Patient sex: M
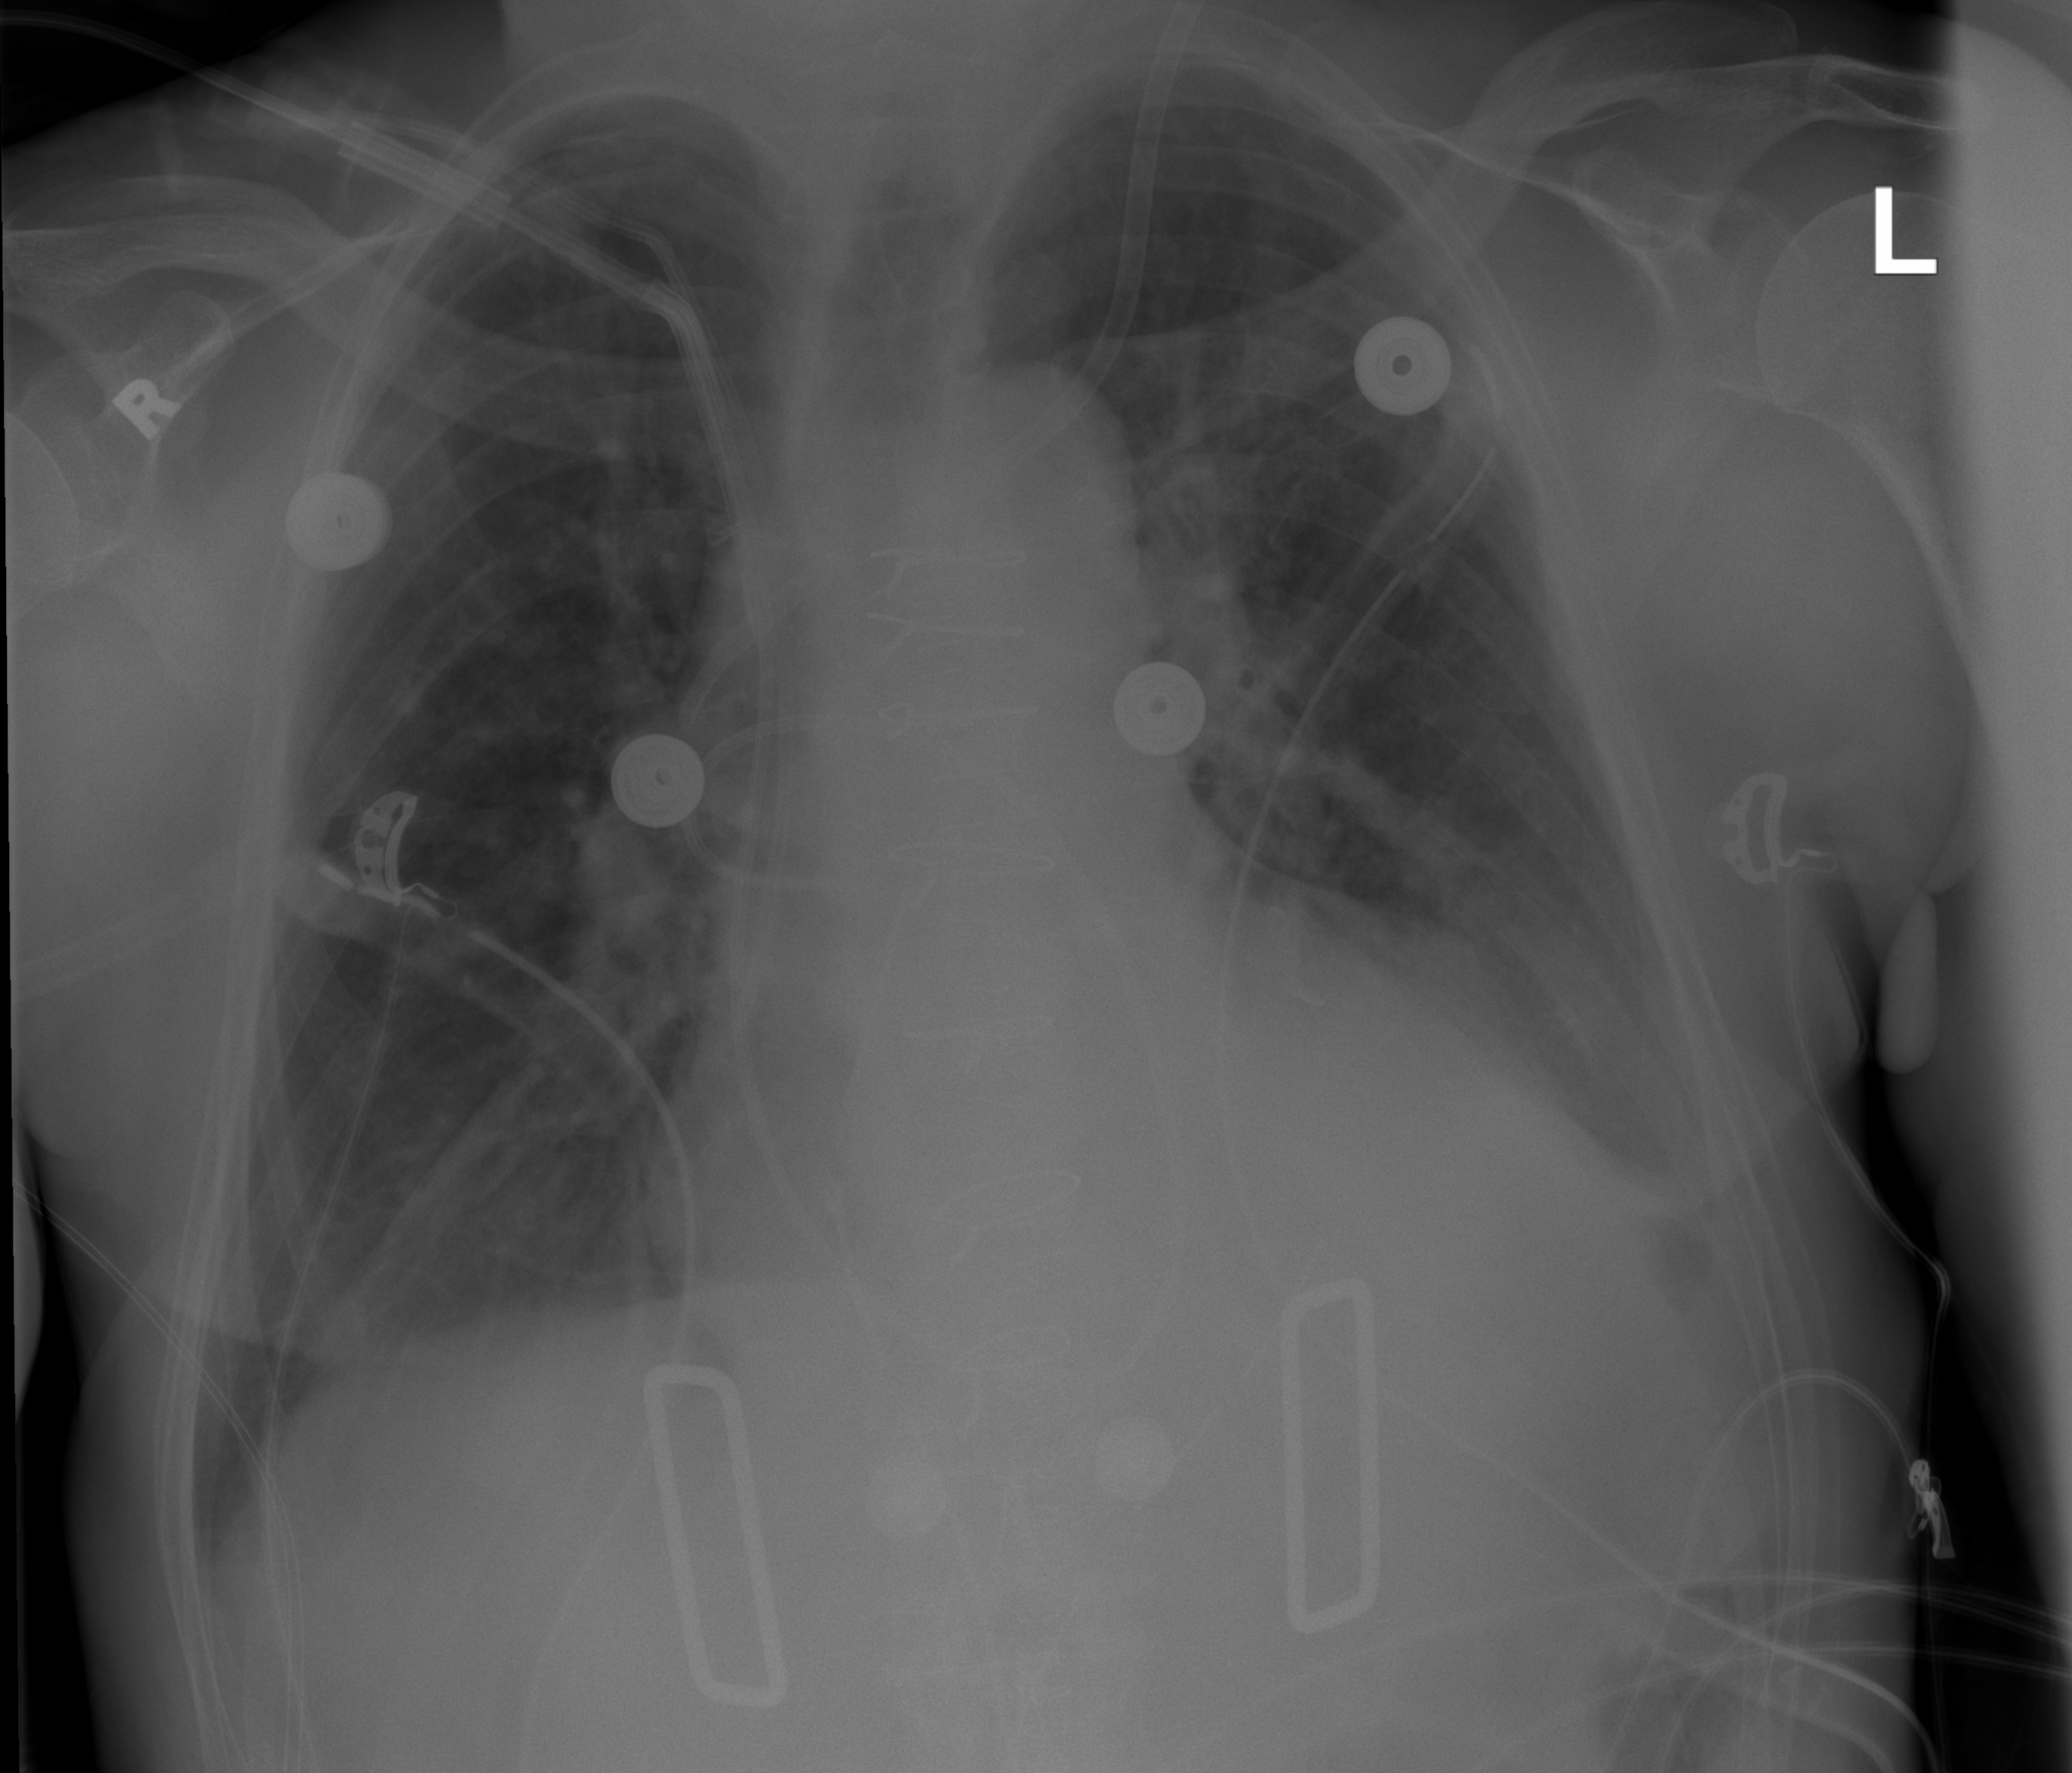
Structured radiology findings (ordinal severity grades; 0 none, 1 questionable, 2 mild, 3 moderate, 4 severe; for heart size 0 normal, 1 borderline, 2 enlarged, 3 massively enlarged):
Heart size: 0
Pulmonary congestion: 0
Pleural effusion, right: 2
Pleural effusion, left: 2
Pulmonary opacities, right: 0
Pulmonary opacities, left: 0
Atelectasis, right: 2
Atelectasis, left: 2